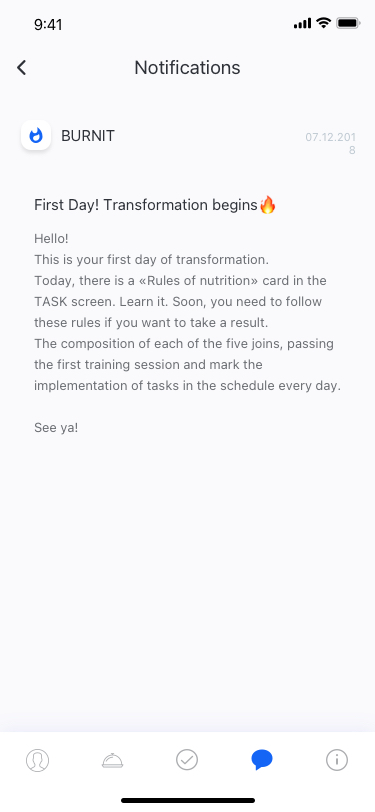
Text in this UI design:
Notifications
Hello!
This is your first day of transformation.
Today, there is a «Rules of nutrition» card in the TASK screen. Learn it. Soon, you need to follow these rules if you want to take a result.
The composition of each of the five joins, passing the first training session and mark the implementation of tasks in the schedule every day.

See ya!
First Day! Transformation begins🔥
07.12.2018
BURNIT